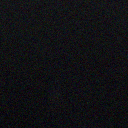
Screen state: off